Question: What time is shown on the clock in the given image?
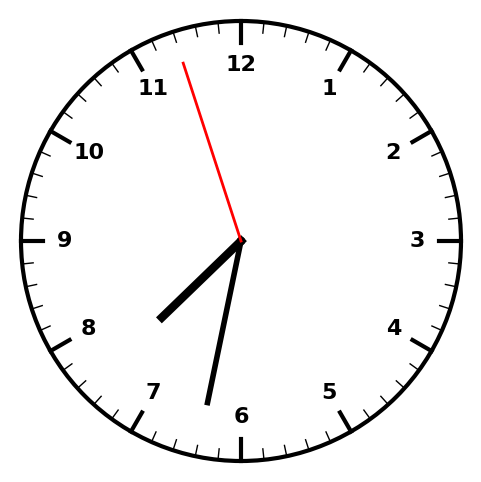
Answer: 07:31:57